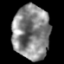
Tissue: lung
Cell type: Myeloid cells
Senescence score: 0.2279
Nuclear area (px): 1952
Mean DAPI intensity: 135.106